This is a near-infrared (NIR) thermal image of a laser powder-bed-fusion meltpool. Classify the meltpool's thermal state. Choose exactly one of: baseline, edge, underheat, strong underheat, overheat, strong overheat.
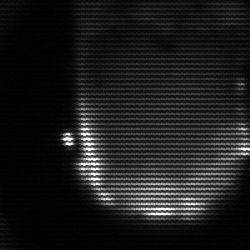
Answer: baseline